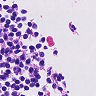
Metastatic tissue present: no